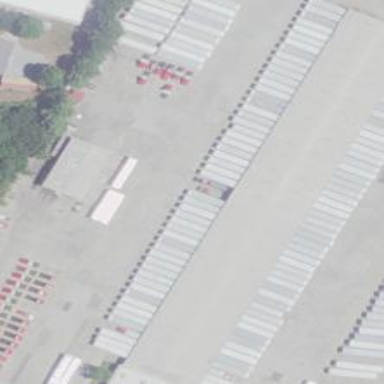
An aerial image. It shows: Warehouse building.